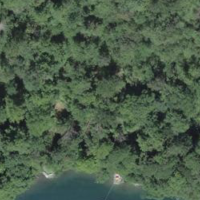
EUNIS habitat code: 41
Species observed at this site:
Mercurialis perennis